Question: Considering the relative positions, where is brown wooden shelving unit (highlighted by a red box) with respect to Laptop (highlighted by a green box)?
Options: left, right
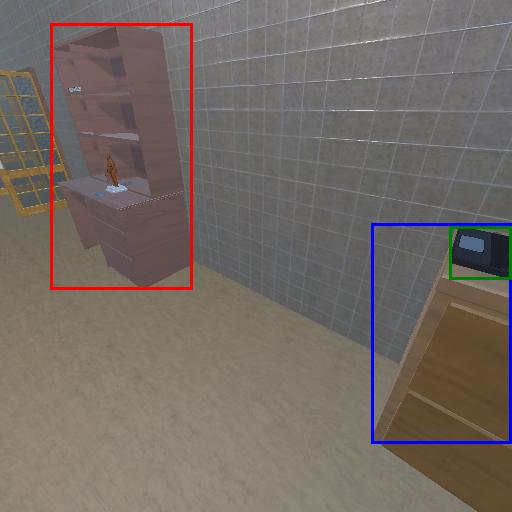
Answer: left